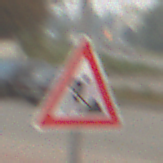
Verkehrszeichen: Arbeitsstelle
Umgebung: Outdoor, Suburban
Tageszeit: MorningAfternoon
Wetter: Overcast
Licht: Natural
Jahreszeit: NotSpecified
Kontrast: LowContrast